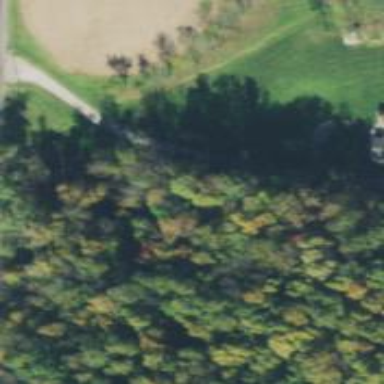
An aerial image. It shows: Driveway leading to service road.